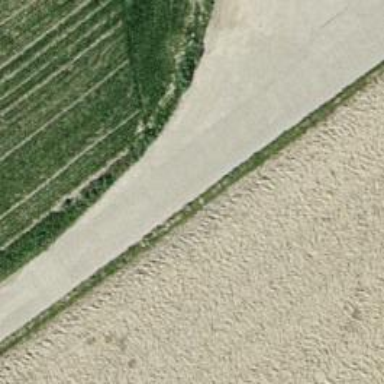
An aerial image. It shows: Concrete track with grade1 quality.